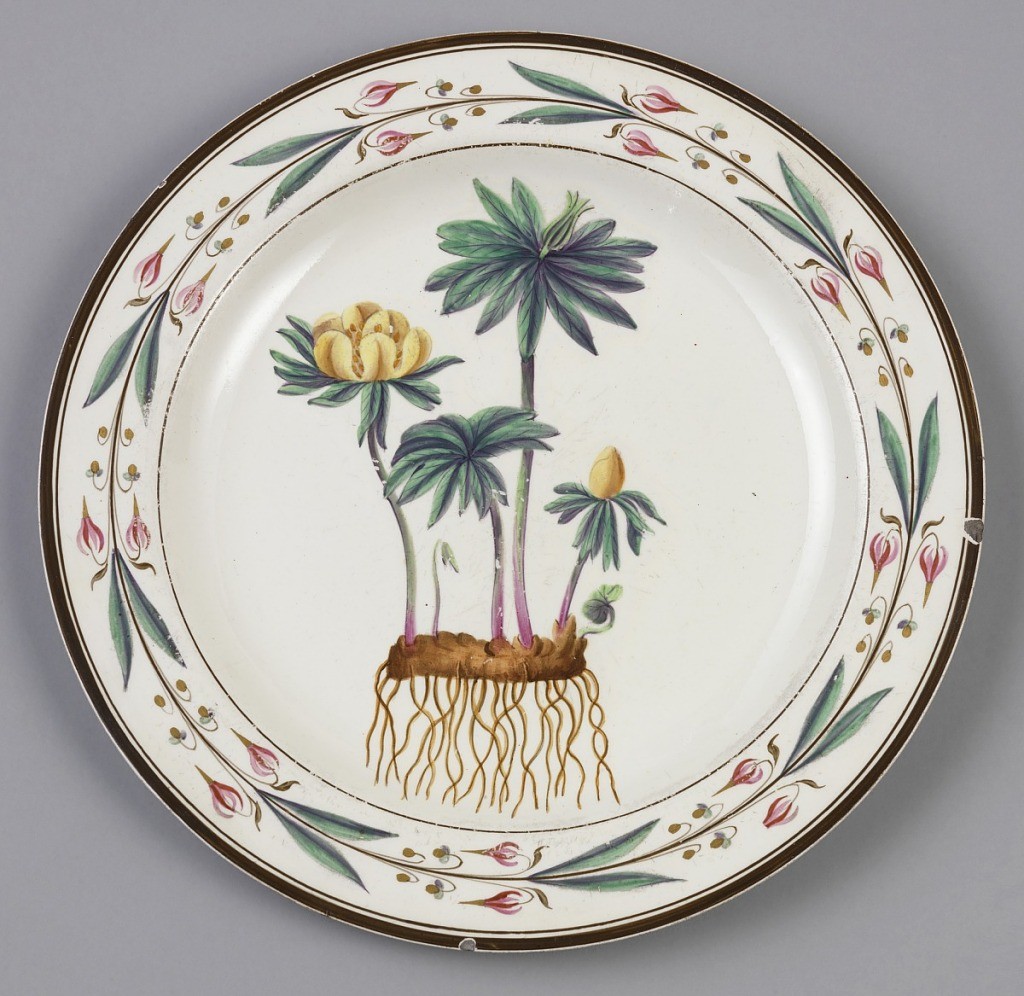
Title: Winter Hellebore
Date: early 19th century
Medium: Tin-glazed earthenware
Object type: Plate
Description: Circular; border with painted decoration of vine with leaves and blossoms; center painted with four flowers and two shoots rising from earth (Eranthus hyemalis - Winter Aconite), with roots hanging below.